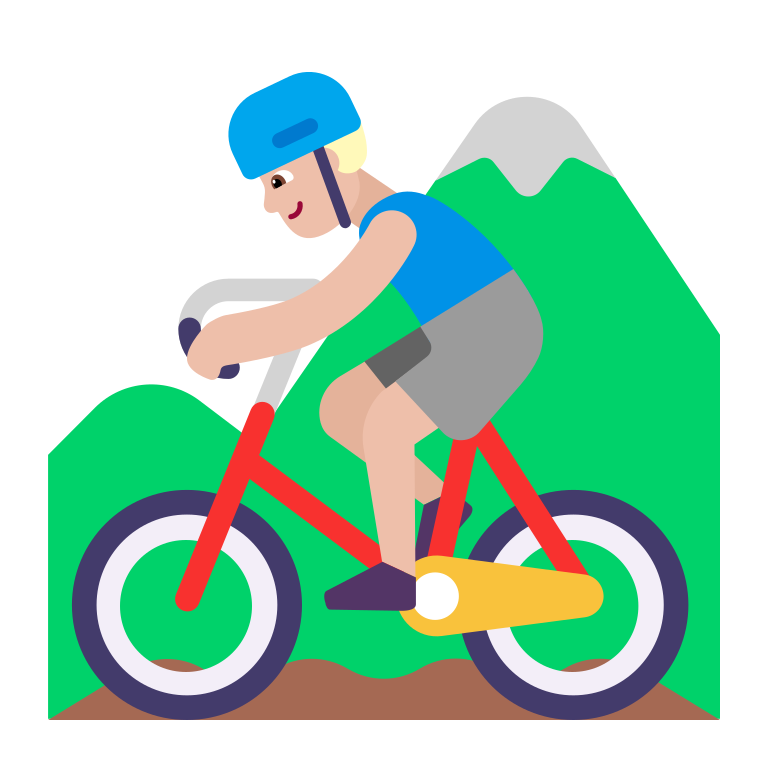
man mountain biking flat  light